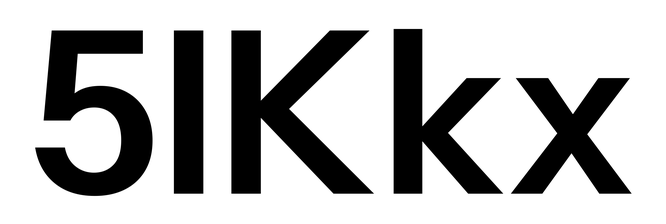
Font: InstrumentSans_SemiBold